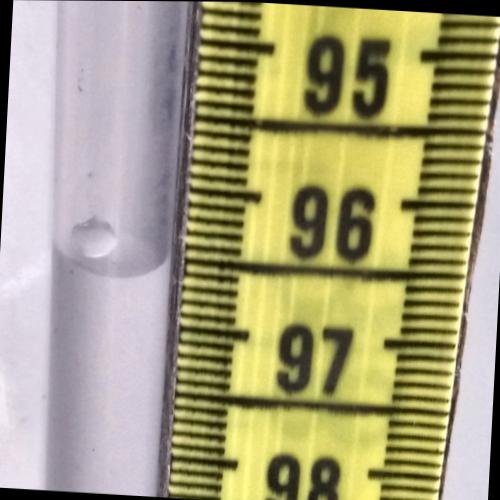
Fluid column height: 96.6 cm